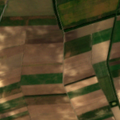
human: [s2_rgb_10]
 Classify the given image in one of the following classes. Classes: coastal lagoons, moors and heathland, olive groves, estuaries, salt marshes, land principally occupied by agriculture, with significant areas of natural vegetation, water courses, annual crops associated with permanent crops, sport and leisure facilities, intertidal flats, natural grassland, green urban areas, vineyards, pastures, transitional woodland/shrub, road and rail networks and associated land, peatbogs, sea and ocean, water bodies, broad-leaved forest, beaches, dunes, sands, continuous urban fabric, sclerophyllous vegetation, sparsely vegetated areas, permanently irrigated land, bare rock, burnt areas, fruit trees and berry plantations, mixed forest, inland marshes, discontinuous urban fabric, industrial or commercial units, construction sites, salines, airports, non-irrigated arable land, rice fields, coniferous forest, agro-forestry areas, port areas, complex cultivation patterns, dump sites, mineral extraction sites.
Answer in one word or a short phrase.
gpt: non-irrigated arable land